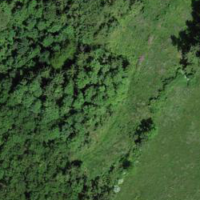
EUNIS habitat code: 44
Species observed at this site:
Sambucus racemosa